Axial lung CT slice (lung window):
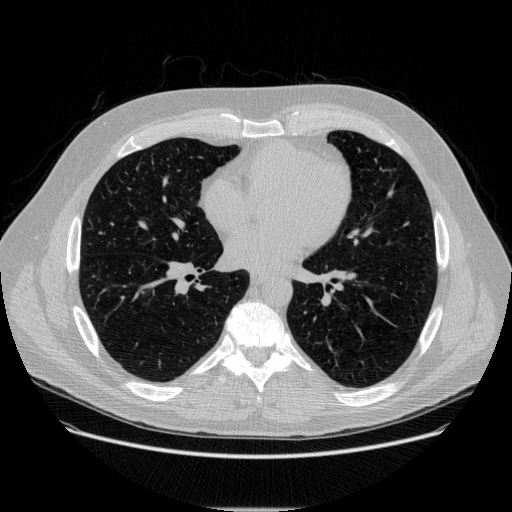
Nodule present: no